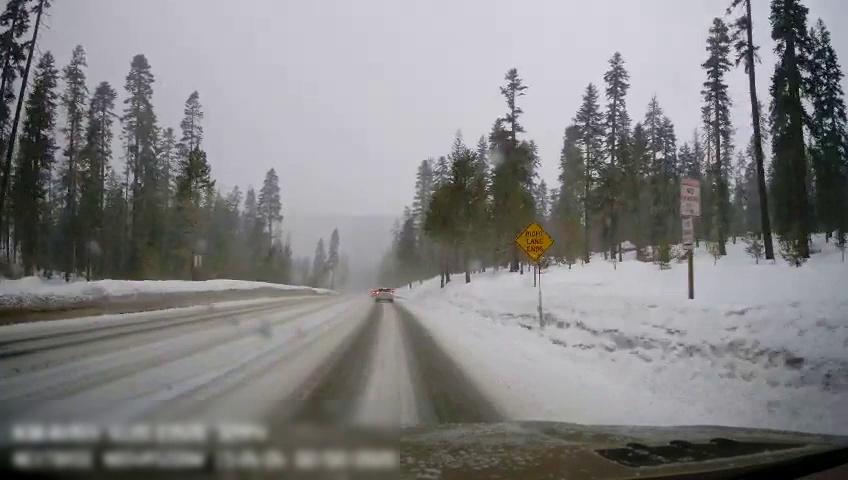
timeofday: Day
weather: Snowy
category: Drivable Space
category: Vehicles | SUV
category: Traffic | Signs
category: Traffic | Signs
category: Traffic | Signs